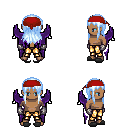
a pixel art fantasy rpg character, male body template, human, dark skin, purple wings, gold greaves, white cyan unkempt hairstyle, red bandana, metal gloves, gray slippers, four views (front, back, left, right), 2x2 character sprite sheet, small pixel art, hard edges, no anti-aliasing